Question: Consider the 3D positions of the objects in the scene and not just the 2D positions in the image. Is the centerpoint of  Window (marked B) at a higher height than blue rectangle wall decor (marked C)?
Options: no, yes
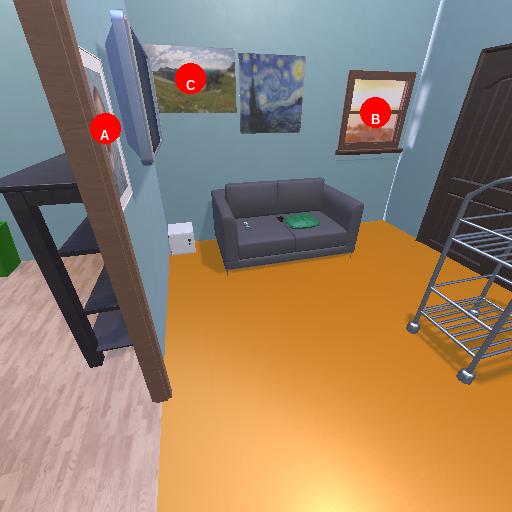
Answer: no